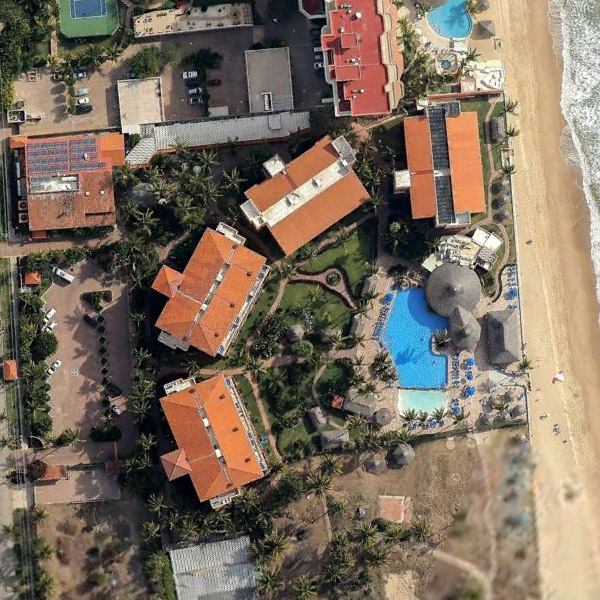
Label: Resort